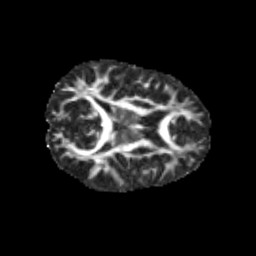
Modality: FA
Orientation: axial
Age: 13
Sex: male
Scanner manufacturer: siemens
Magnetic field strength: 3 T
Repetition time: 3.8 s
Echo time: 0.07 s